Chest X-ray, PA view. Patient: 81 years old, sex F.
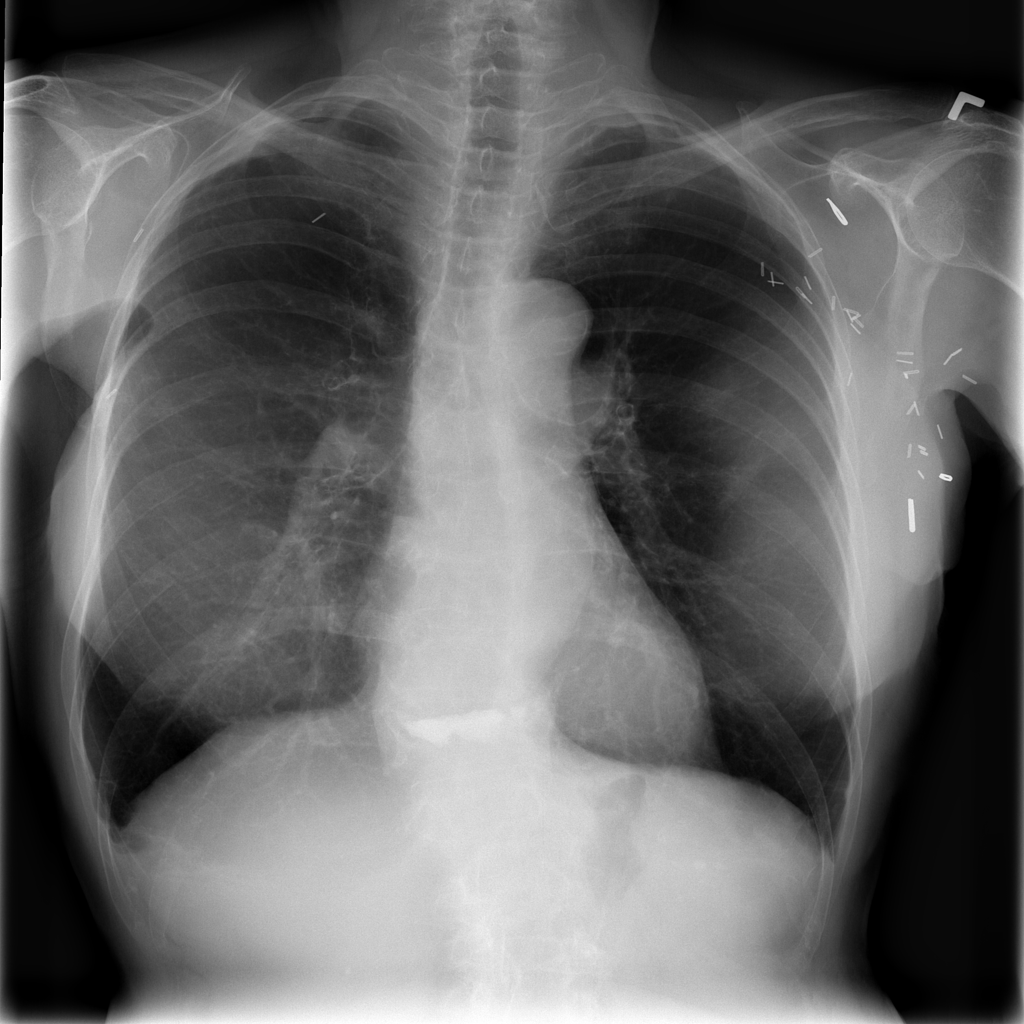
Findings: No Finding